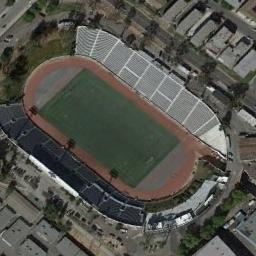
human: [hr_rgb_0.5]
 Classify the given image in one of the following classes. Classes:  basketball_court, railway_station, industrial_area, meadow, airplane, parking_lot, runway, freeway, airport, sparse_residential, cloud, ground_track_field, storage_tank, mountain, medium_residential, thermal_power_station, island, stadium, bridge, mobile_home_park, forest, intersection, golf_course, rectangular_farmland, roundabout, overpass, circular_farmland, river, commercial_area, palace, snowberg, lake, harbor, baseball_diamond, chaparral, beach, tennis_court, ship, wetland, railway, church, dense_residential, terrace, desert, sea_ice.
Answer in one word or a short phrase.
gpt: stadium